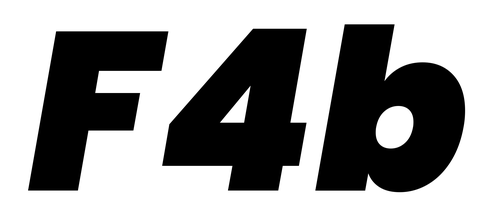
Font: Poppins-BlackItalic